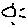
Label: sun